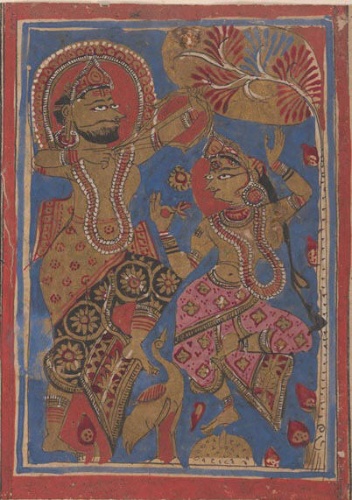
Date: 15th century
Object type: Folio
Classification: Paintings
Medium: Ink, opaque watercolor, and gold on paper
Culture: India (Gujarat)
Dimensions: Image: 4 1/4 in. × 8 in. (10.8 × 20.3 cm)
Sheet: 4 1/4 × 10 5/8 in. (10.8 × 27 cm)
Department: Asian Art
Credit line: Rogers Fund, 1955
Accession year: 1955
Repository: Metropolitan Museum of Art, New York, NY
Tags: Men|Women